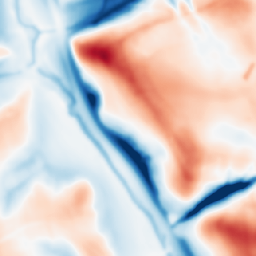
Category: multiscale
Decomposition family: dog
Decomposition parameters: sigma_low: 2
sigma_high: 20
Upsampling method: area
Upsampling parameters: scale: 8
Upsampling scale: 8